Interaction volume radius: 10 \u00c5
Interaction volume height: 10 \u00c5
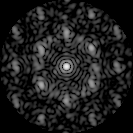
Disorder parameter: 0.5177